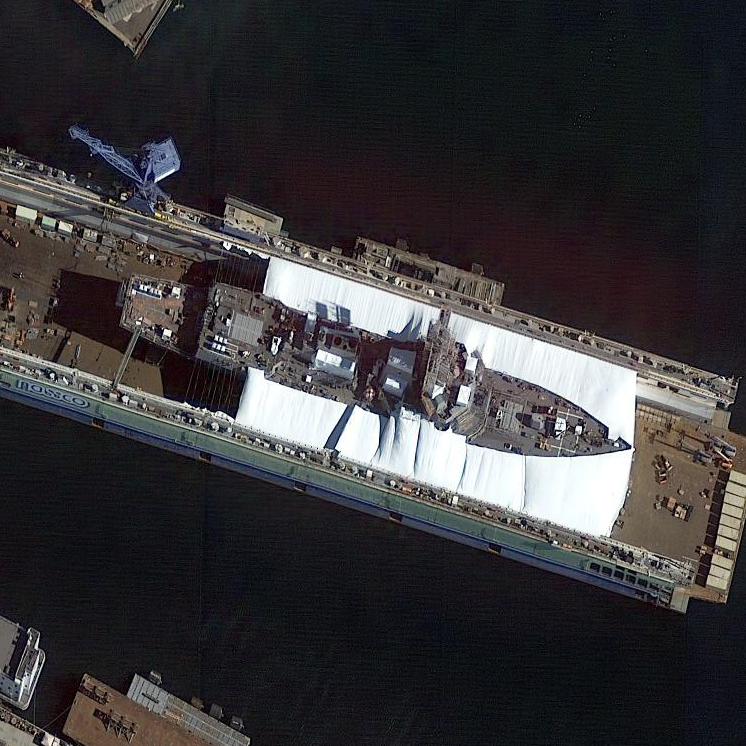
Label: destroyer